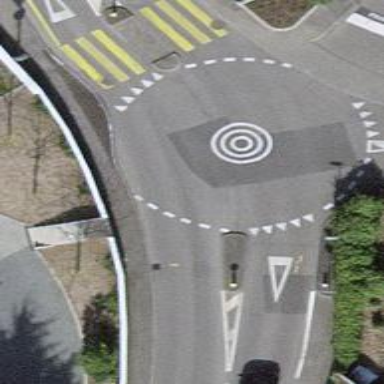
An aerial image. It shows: Mini roundabout on the road.